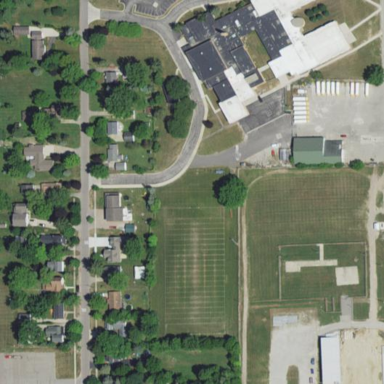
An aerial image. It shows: School.